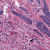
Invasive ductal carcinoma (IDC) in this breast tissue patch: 1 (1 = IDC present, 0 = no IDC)